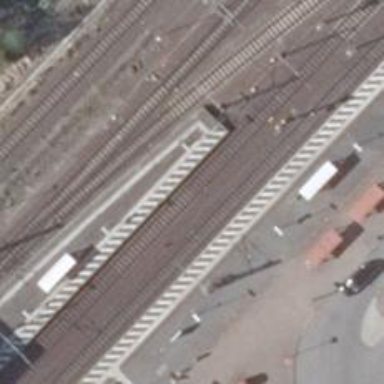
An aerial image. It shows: Railway with electrified contact lines.